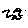
Label: zigzag